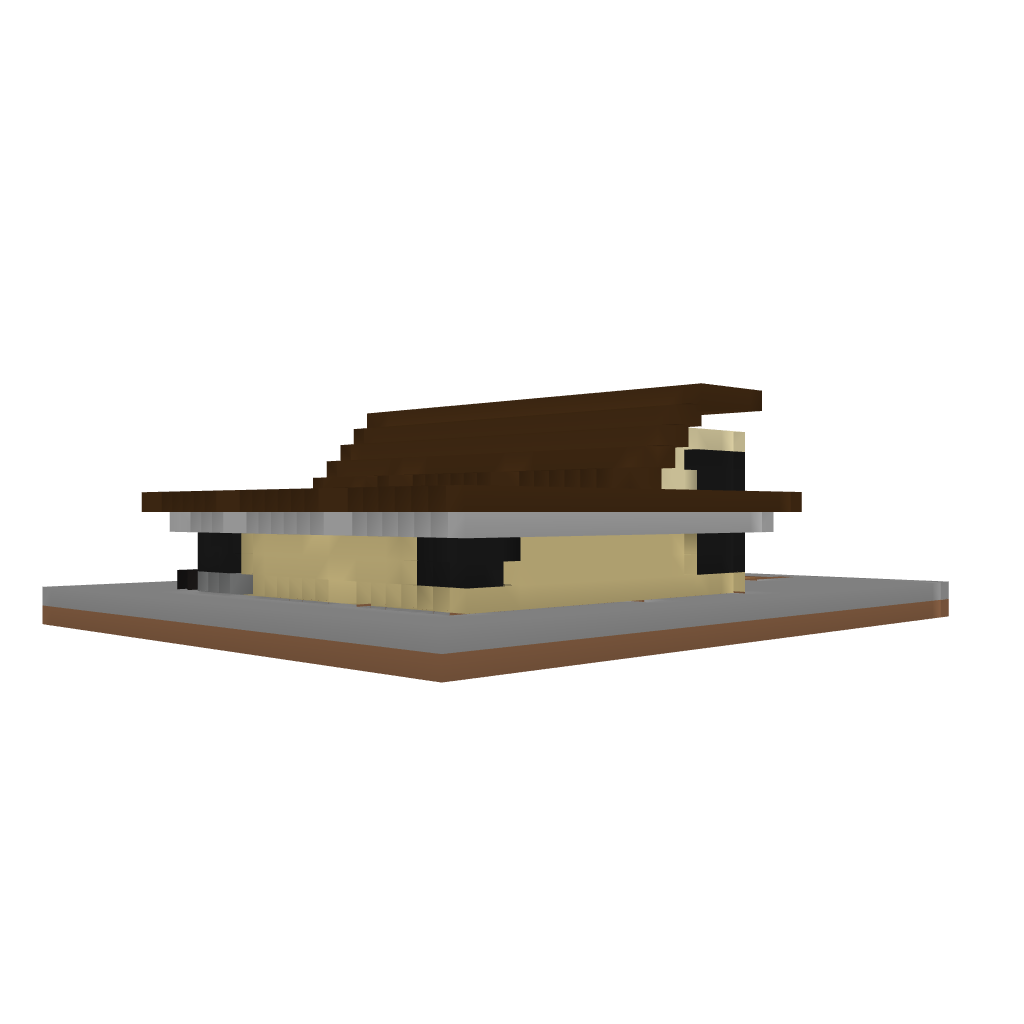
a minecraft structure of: Modern House 001 V2